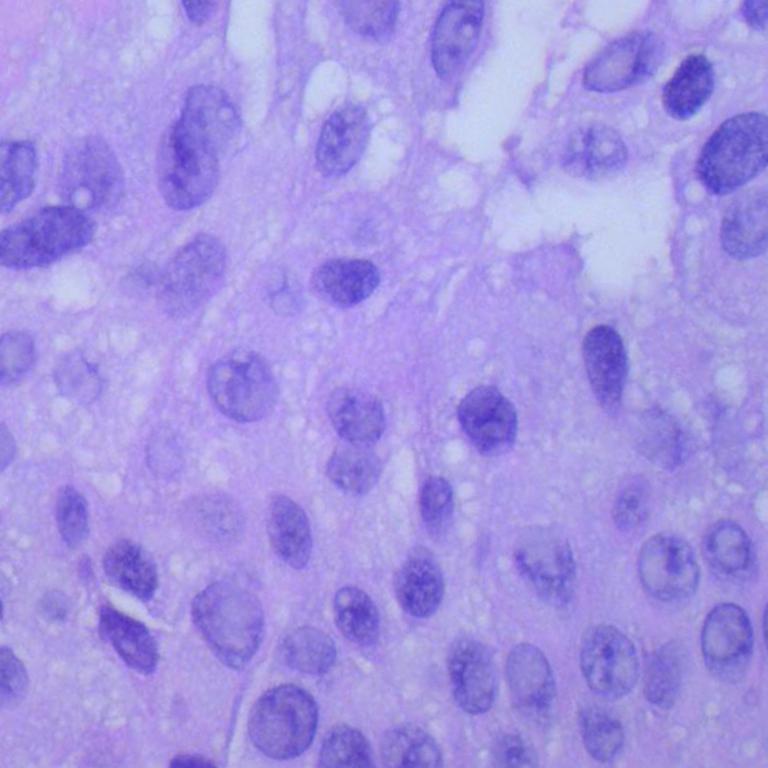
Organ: lung
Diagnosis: squamous carcinomas